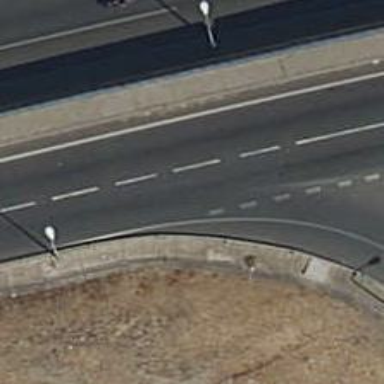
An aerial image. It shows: Motorway link.